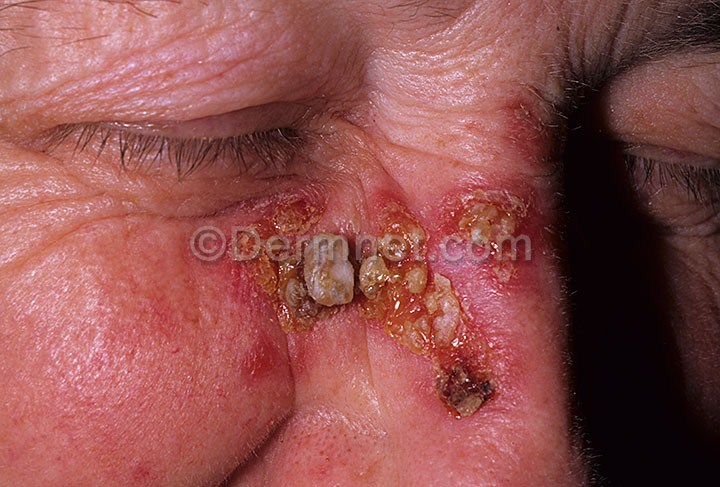
Disease: Actinic Keratosis Basal Cell Carcinoma and other Malignant Lesions